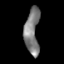
Tissue: skin
Cell type: Epithelial cells
Senescence score: 0.2716
Nuclear area (px): 650
Mean DAPI intensity: 126.455